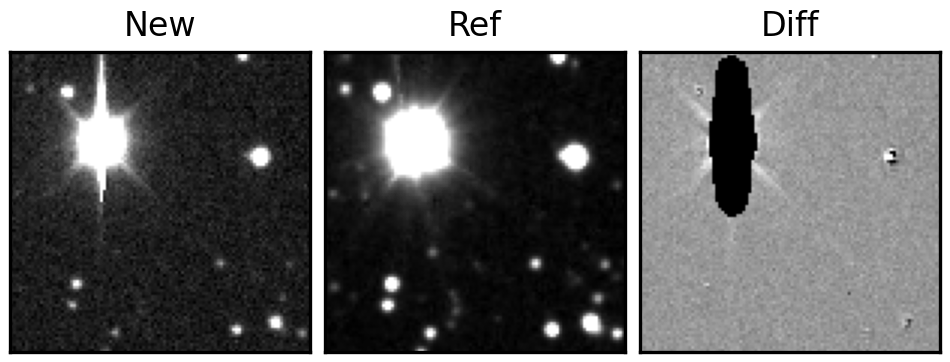
Label: bogus